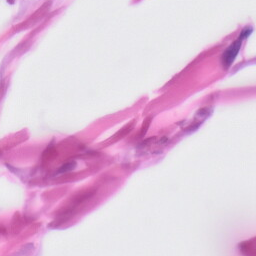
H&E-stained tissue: Skin